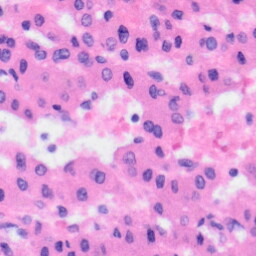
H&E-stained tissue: Liver